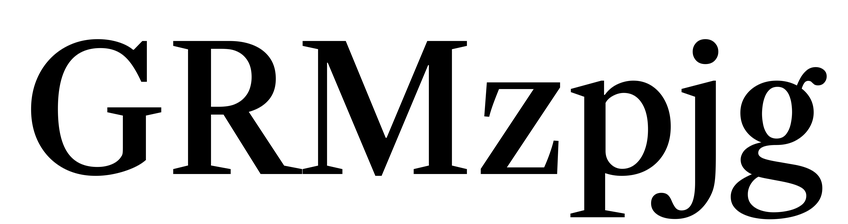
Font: LibreCaslonText_Medium